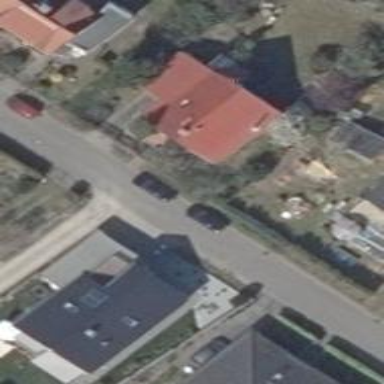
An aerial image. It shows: Residential road with asphalt surface.